Question: I want to show a list of items with single select. Up on selecting an item, a dialog should appear showing details of that item. So far the list and selecting and even some details are showing, but a nested list is emtpy.
JSF source:
'''
<f:view>
<h:form id="studyListForm">
<!-- Main list with selectable Items -->
<h:outputText value="Study List"/>
<p:dataTable id="studyList" selection="#{studyRepositoryController.selectedStudy}" selectionMode="single" value="#{studyRepositoryController.studyList}" var="item">
<p:ajax event="rowSelect" listener="#{studyRepositoryController.onRowSelect}"
update=":studyListForm:display :studyListForm:studyPropertyList :headnavigation:growl" oncomplete="studyDialog.show()" />
<p:ajax event="rowUnselect" listener="#{studyRepositoryController.onRowUnselect}" update=":headnavigation:growl" />
<p:column headerText="ID" >
<h:outputText value="#{item.id}"/>
</p:column>
<p:column headerText="Name">
<h:outputText value="#{item.name}"/>
</p:column>
</p:dataTable>
<!-- The dialog for a single item -->
<p:dialog id="dialog" width="600" height="400" header="Study" widgetVar="studyDialog" resizable="true" showEffect="fade" hideEffect="explode">
<!-- Study Details -->
<h:panelGrid id="display" columns="2" cellpadding="4" rowClasses="aligntop">
<h:outputText value="ID"/>
<h:outputText value="#{studyRepositoryController.selectedStudy.id}"/>
<h:outputText value="Name"/>
<h:outputText value="#{studyRepositoryController.selectedStudy.name}"/>
</h:panelGrid>
<!-- Property List -->
<p:dataTable id="studyPropertyList" value="#{studyRepositoryController.selectedStudy.studyPropertyList}" var="item">
<p:column headerText="ID" >
<h:outputText value="#{item.id}"/>
</p:column>
<p:column headerText="property" >
<h:outputText value="#{item.property}"/>
</p:column>
<p:column headerText="text_value" >
<h:outputText value="#{item.textValue}"/>
</p:column>
</p:dataTable>
</p:dialog>
</h:form>
</f:view>
'''
As explained, most of it works. The main list is shown and when I click on an item, the dialog appears showing the id and name of the selected item. But the nested list
'''
#{studyRepositoryController.selectedStudy.studyPropertyList}
'''
is emtpy. And so the datatable shows no rows:

The list itself is a simple database entity:
'''
public PrimeStudy getStudyList(){
log.info("-!-");
List<Study> list = (List<Study>) em.createNamedQuery("Study.findAll").getResultList();
Iterator<Study> it = list.iterator();
while(it.hasNext()){
Study s = it.next();
log.debug("Study " + s.getId() + " PropertyListSize:" + s.getStudyPropertyList().size());
}
PrimeStudy modelList = new PrimeStudy(list);
return modelList;
}
'''
And the debug output shows:
'''
-!-
Study 1 PropertyListSize:2
Study 2 PropertyListSize:0
Study 3 PropertyListSize:0
Study 4 PropertyListSize:0
Study 5 PropertyListSize:0
'''
Any suggestions?
I added the missing dataTable update in the ajax event as suggested by partlov to show a working solution.
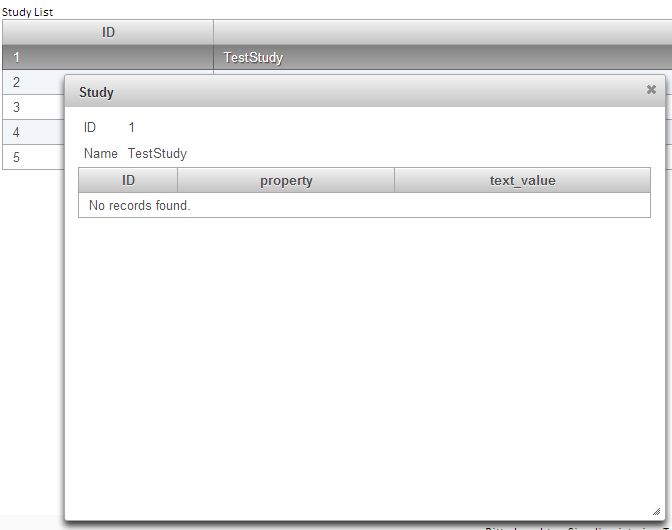
Answer: As I can see you didn't update your second 'dataTable'. Add 'studyPropertyList' to your update list of 'p:ajax' event for selecting row. Also you really should not create your list in getter, do that in '@PostConstruct' method as getter is called multiple times during page lifecycle.